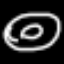
Label: donut